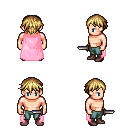
a pixel art fantasy rpg character, male body template, human, light skin, pink cape, teal pants, blonde short bangs hairstyle, maroon shoes, dagger, four views (front, back, left, right), 2x2 character sprite sheet, small pixel art, hard edges, no anti-aliasing